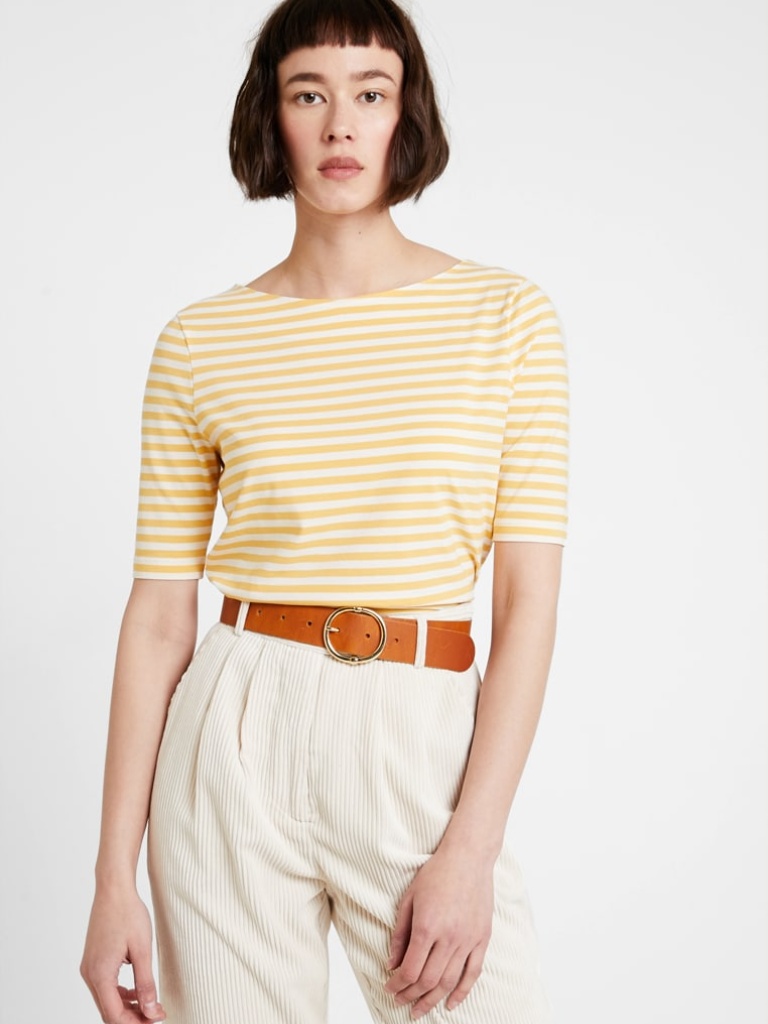
cotton relaxed short sleeve hip length Fully Tucked in boat t-shirt